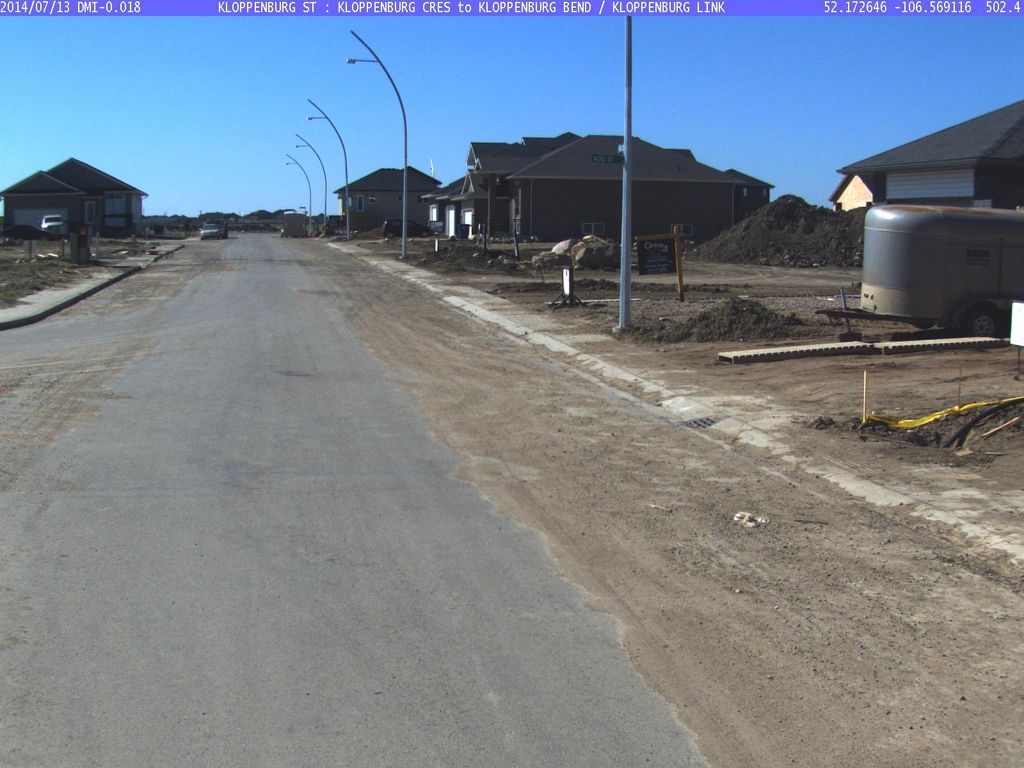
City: saskatoon